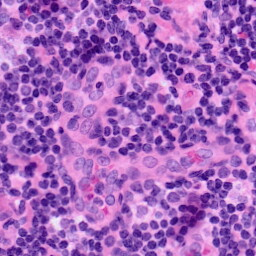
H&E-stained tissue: LymphNode